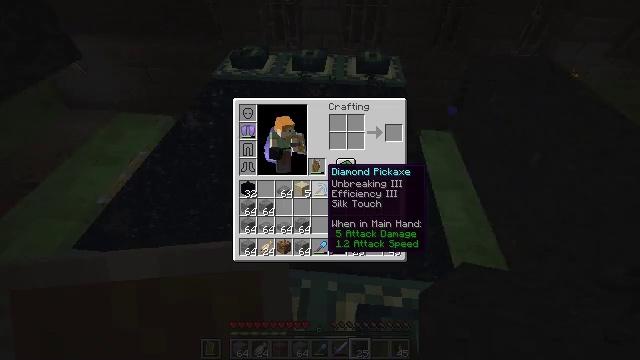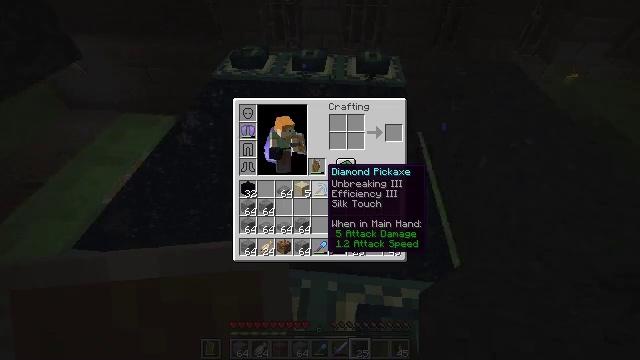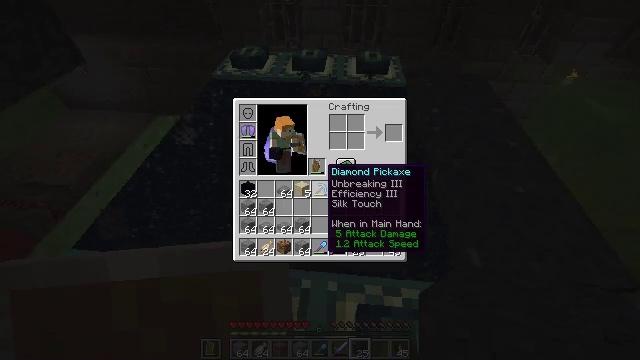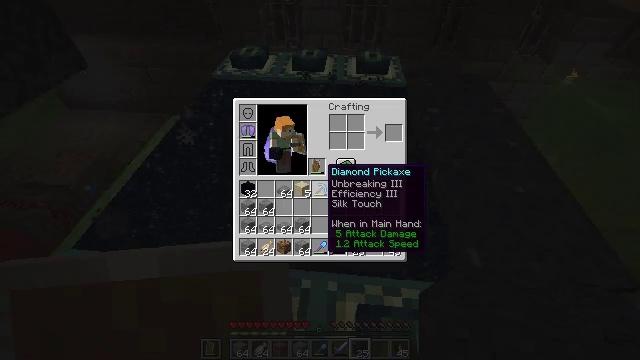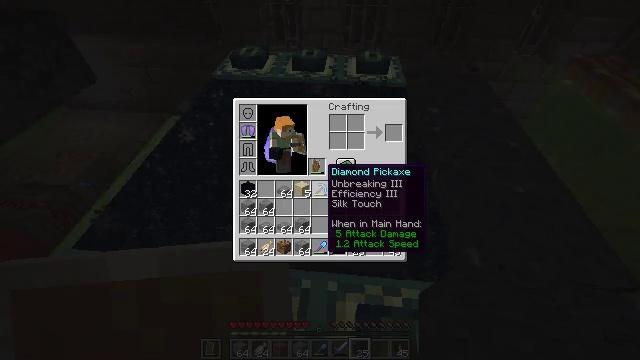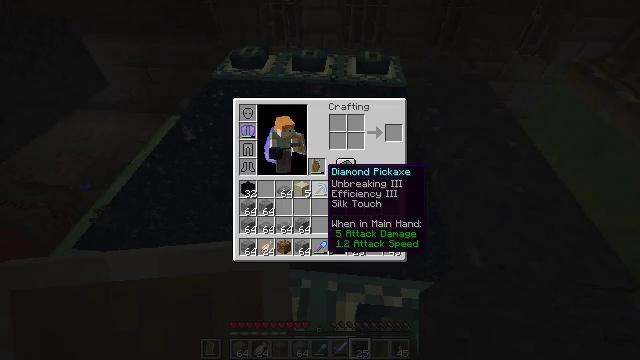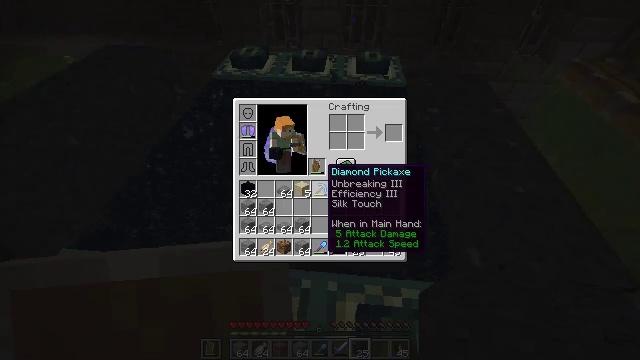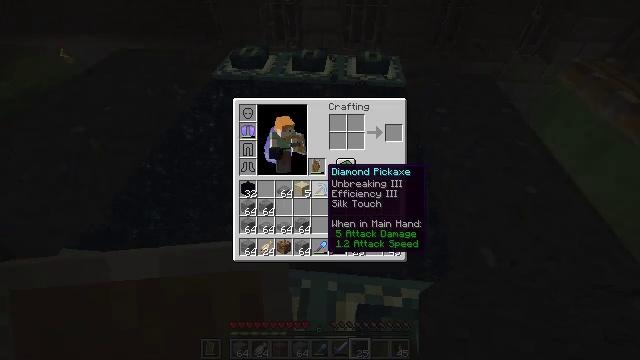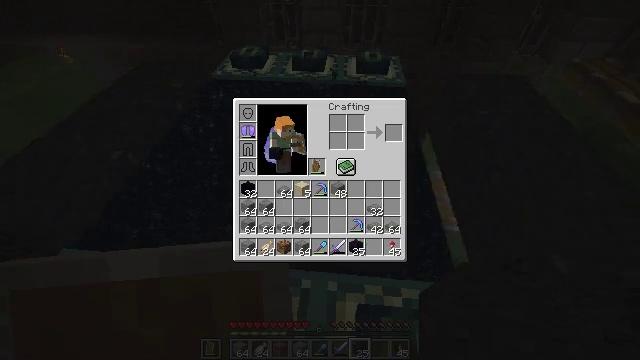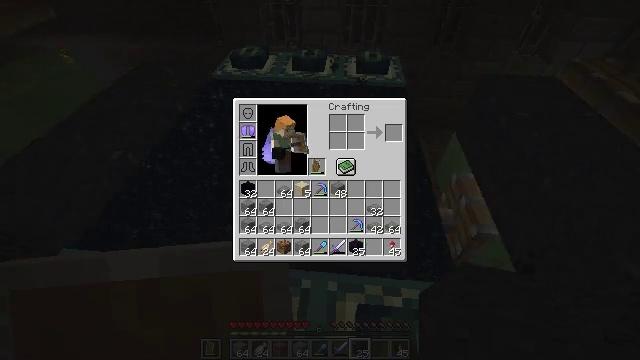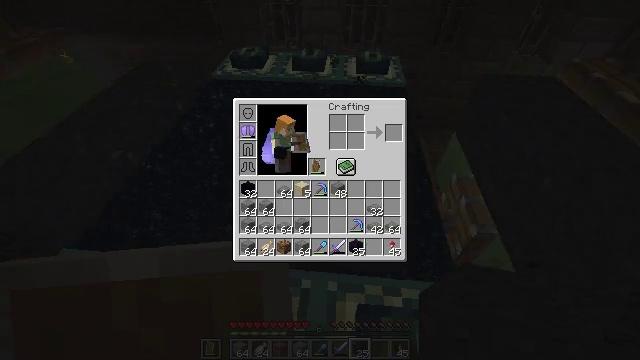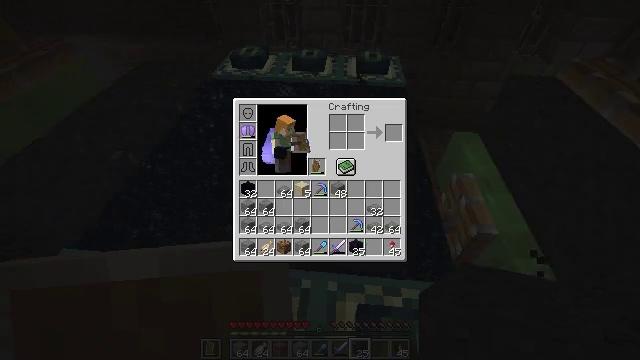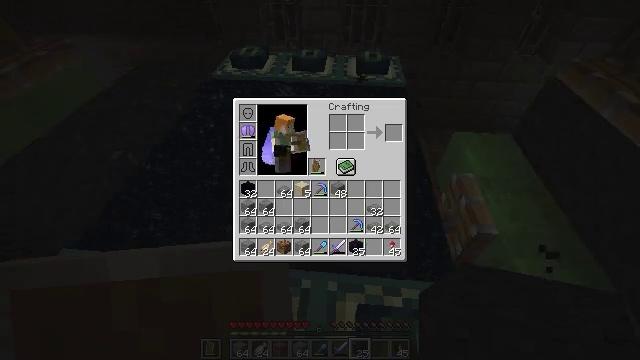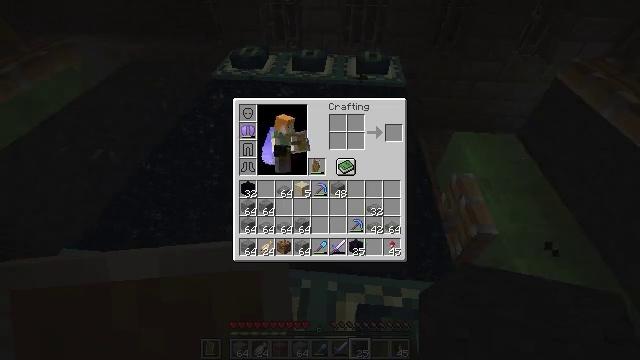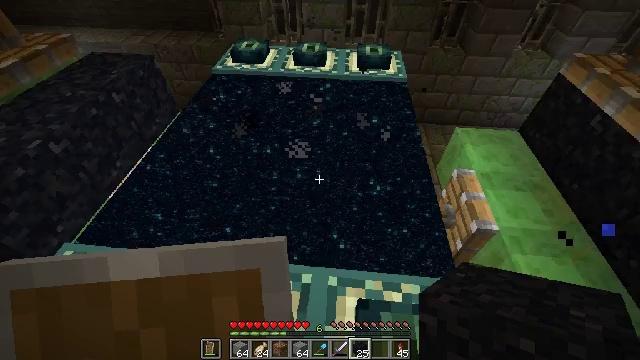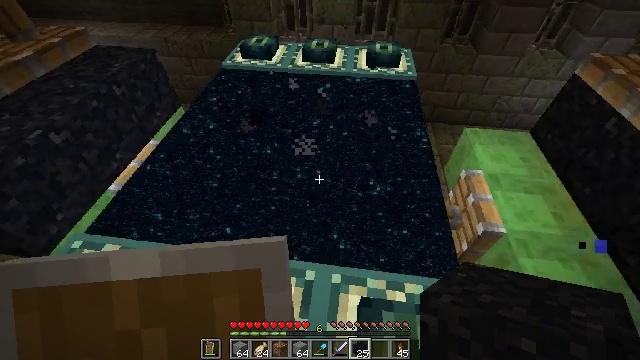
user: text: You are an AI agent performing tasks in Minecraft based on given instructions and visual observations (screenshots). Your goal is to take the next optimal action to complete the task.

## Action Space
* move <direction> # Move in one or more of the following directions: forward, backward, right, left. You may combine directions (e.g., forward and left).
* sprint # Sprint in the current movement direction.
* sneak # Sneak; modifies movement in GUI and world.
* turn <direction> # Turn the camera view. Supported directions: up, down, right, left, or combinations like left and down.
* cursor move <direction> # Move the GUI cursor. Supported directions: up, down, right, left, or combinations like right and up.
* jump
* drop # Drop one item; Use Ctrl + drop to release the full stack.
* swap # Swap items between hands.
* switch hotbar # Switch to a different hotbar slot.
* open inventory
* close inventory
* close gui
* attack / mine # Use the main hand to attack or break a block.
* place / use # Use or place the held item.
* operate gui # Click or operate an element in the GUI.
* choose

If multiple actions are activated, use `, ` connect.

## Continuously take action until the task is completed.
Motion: motion action
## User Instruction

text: Mine block black concrete powder.
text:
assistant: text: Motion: no_op
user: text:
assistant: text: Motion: no_op
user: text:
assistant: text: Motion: no_op
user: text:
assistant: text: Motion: no_op
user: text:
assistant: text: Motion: no_op
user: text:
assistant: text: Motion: no_op
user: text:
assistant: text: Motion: no_op
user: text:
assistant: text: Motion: cursor move right
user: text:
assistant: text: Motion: cursor move right and up
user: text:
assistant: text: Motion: cursor move right
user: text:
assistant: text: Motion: cursor move left and up
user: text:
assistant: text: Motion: no_op
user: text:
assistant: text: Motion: cursor move right
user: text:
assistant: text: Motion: no_op
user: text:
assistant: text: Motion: turn left, close gui
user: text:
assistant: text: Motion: open inventory
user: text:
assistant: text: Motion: turn right and up
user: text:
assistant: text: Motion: turn right
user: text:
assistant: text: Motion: turn right
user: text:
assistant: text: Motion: turn right
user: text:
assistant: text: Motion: turn right
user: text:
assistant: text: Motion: turn right
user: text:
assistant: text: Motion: turn right and down
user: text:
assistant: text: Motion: turn right and down
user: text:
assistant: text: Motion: turn right and down
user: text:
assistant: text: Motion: turn right
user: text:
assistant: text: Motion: turn right and down
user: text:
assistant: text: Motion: move forward, turn right and down
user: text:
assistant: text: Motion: move forward, turn right
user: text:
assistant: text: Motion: move forward